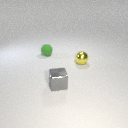
small green rubber sphere to the left of small yellow metal sphere